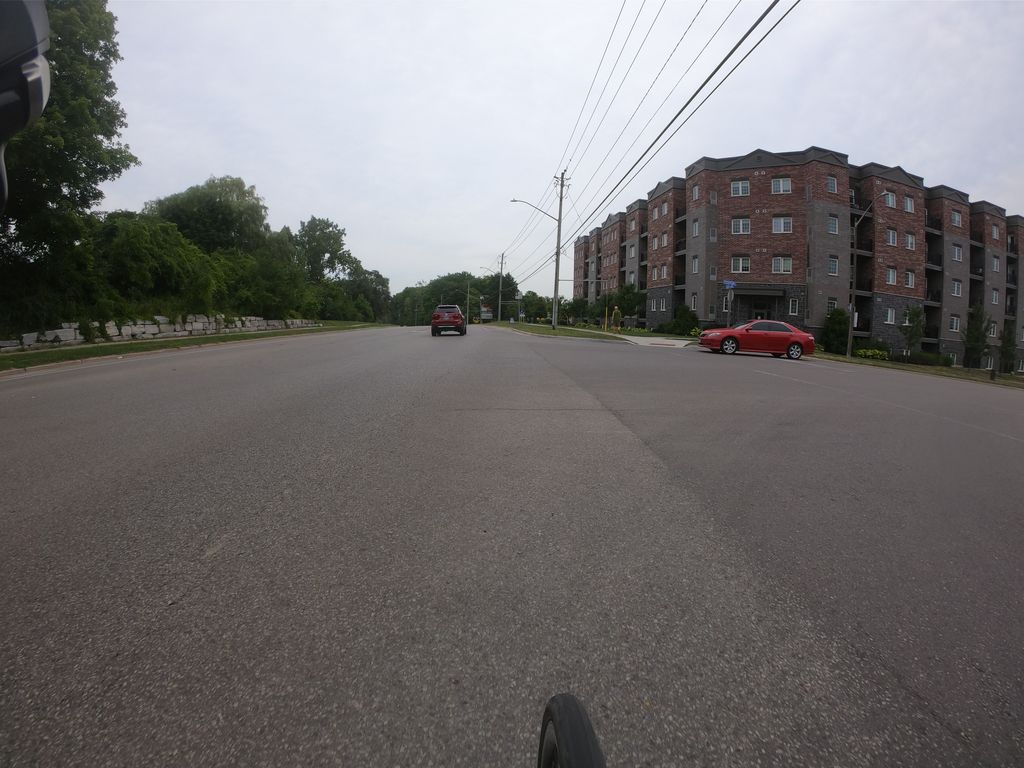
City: kitchener-waterloo